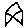
Label: house